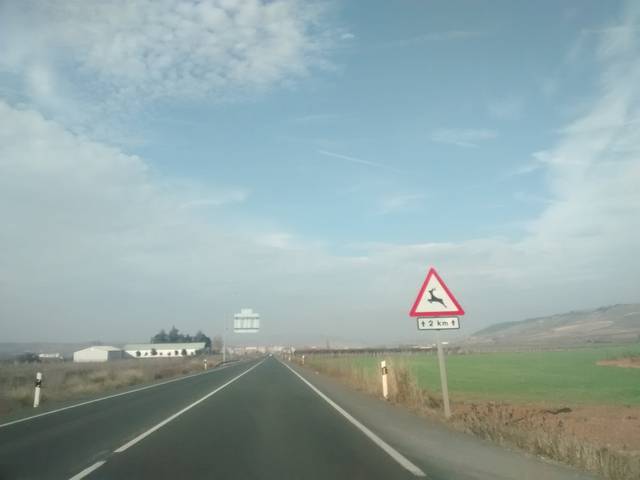
Region: Spain
Coordinates: 42.448, -2.548